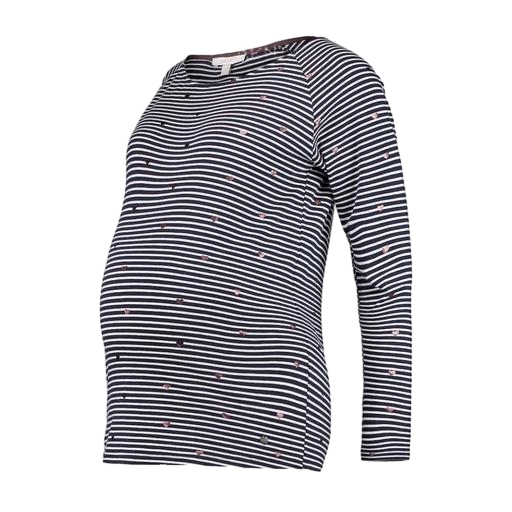
blue stripe maternity top, blue maternity navy stripe shirt, blue maternity top embroidery, white background